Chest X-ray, AP view. Patient: 36 years old, sex M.
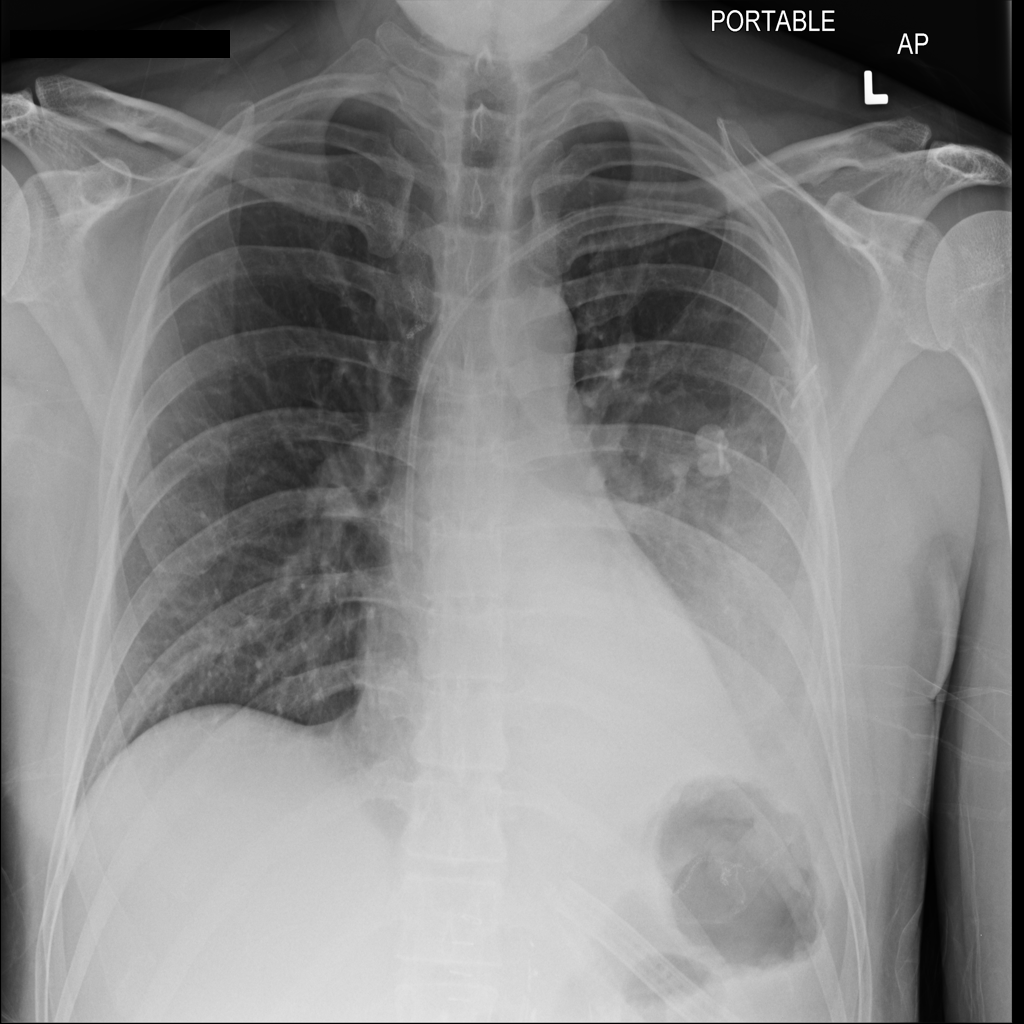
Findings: Effusion